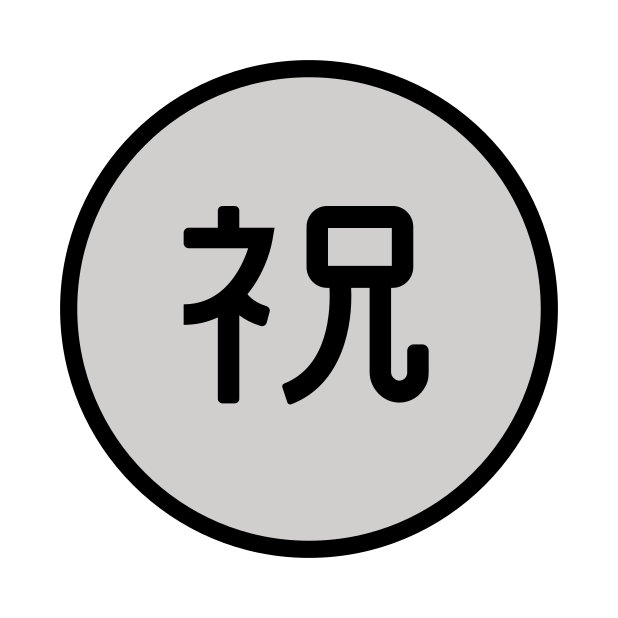
Japanese “congratulations” button